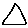
Label: triangle